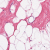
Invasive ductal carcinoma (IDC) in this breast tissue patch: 0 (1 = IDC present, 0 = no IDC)